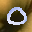
Label: 0